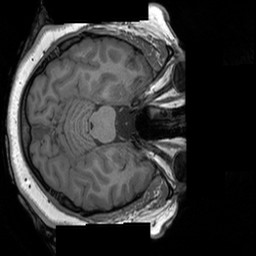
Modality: T1w
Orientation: axial
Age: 23
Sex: female
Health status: healthy
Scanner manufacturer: siemens
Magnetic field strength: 3 T
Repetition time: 1.9 s
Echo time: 0.00252 s